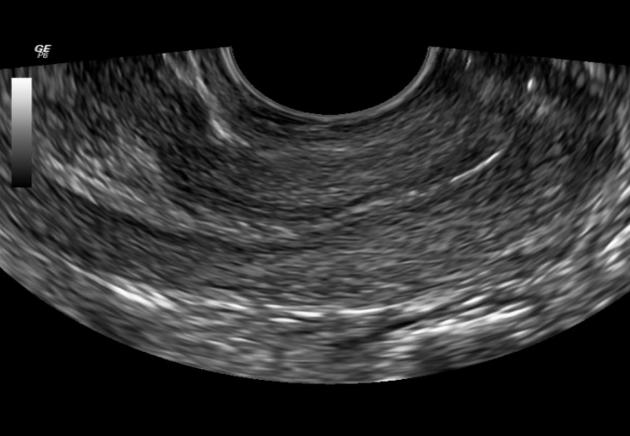
Label: notinfected